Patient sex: M
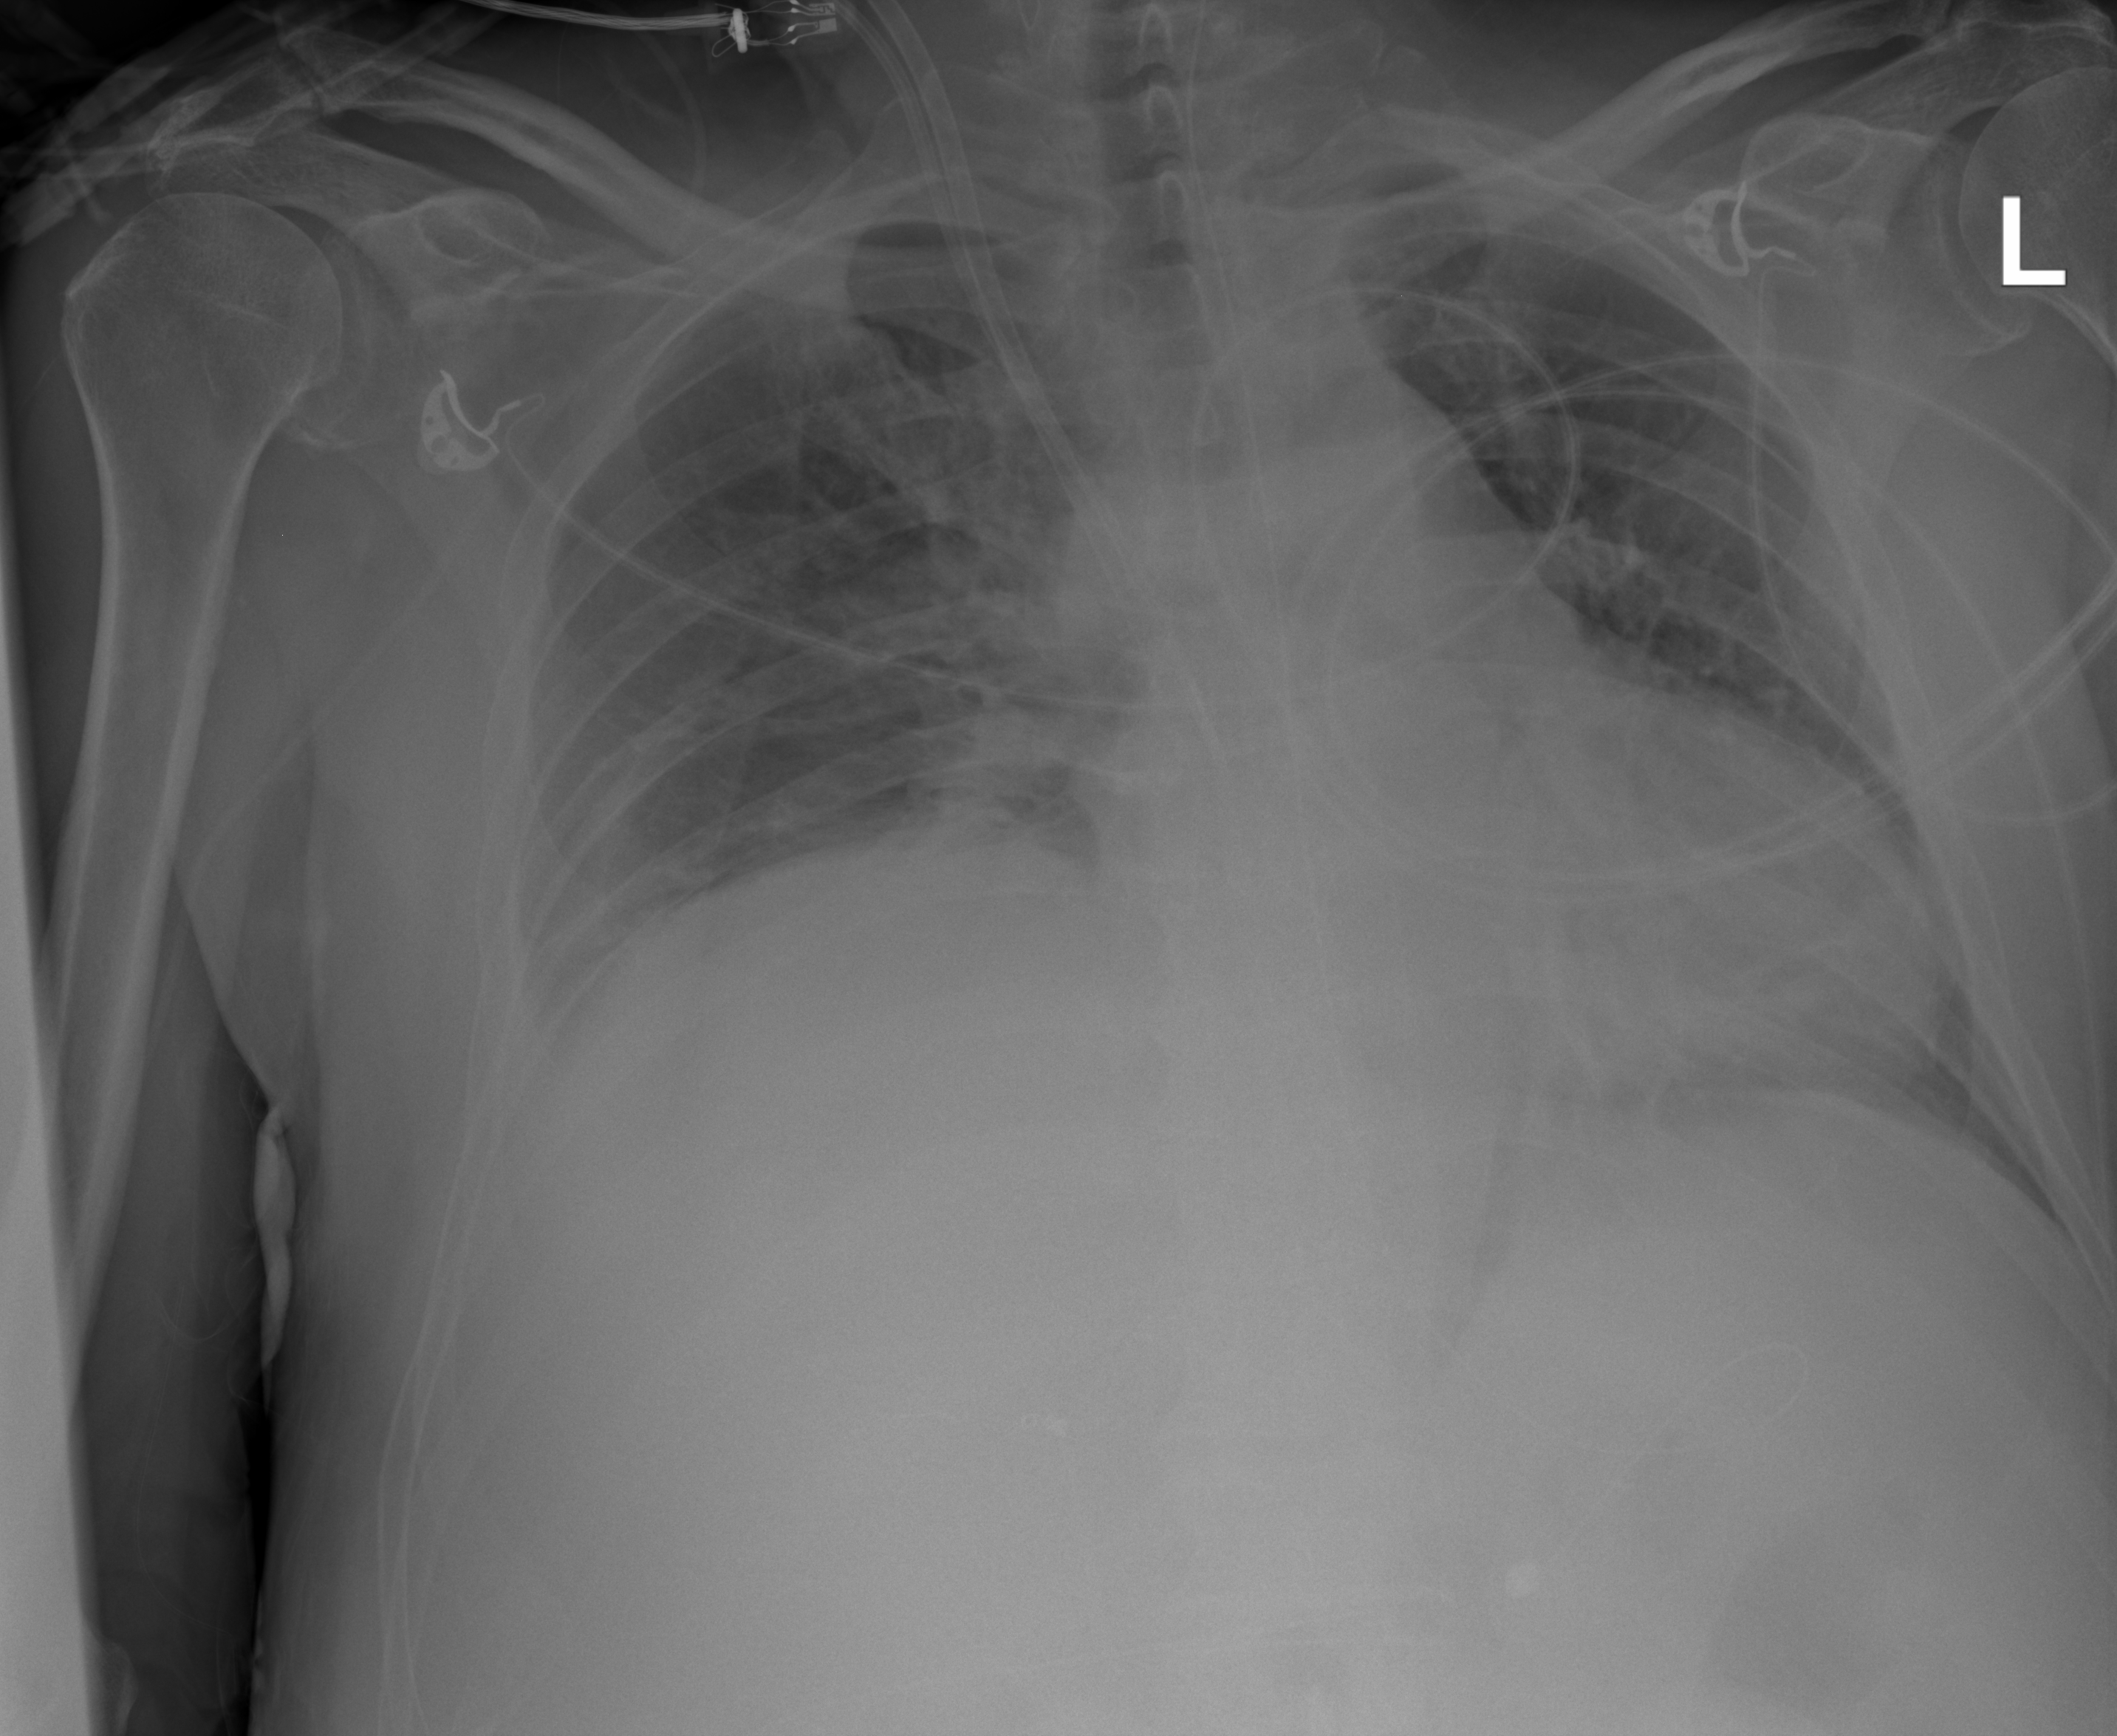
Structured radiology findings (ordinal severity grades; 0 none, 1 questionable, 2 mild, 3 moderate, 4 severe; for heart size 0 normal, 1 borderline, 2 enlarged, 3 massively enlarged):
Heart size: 0
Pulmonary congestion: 0
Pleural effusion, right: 0
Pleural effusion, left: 0
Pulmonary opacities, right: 0
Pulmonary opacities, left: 0
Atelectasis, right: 0
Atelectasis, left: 2